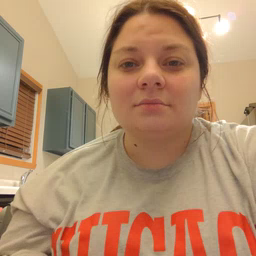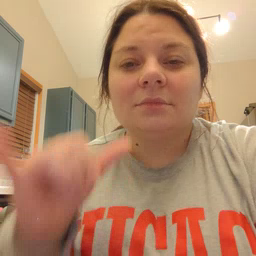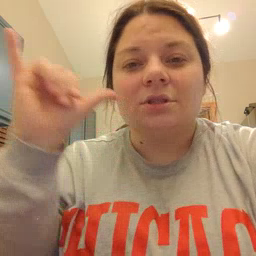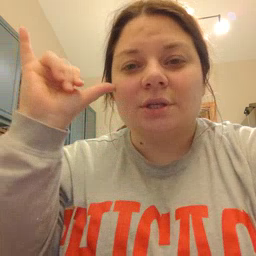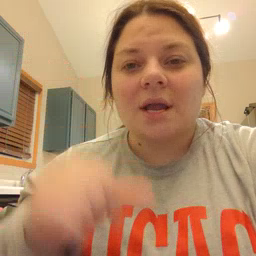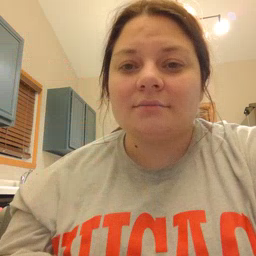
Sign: yesterday